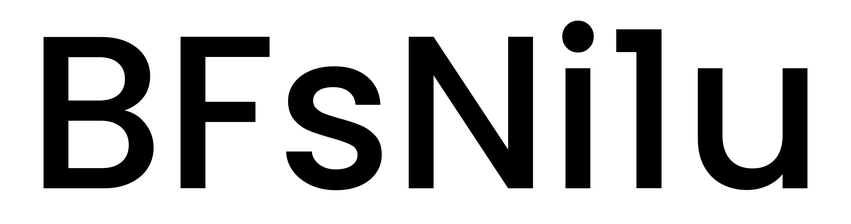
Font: Poppins-Medium